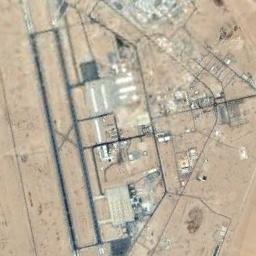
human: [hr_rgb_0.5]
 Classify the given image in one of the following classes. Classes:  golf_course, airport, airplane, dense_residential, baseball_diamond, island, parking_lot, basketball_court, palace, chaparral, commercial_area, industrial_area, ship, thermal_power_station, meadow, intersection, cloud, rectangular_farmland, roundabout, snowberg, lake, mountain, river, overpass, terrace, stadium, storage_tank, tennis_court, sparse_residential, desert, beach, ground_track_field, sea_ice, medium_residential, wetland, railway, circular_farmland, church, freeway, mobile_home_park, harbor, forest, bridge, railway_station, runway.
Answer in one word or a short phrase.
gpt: airport